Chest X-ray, AP view. Patient: 13 years old, sex M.
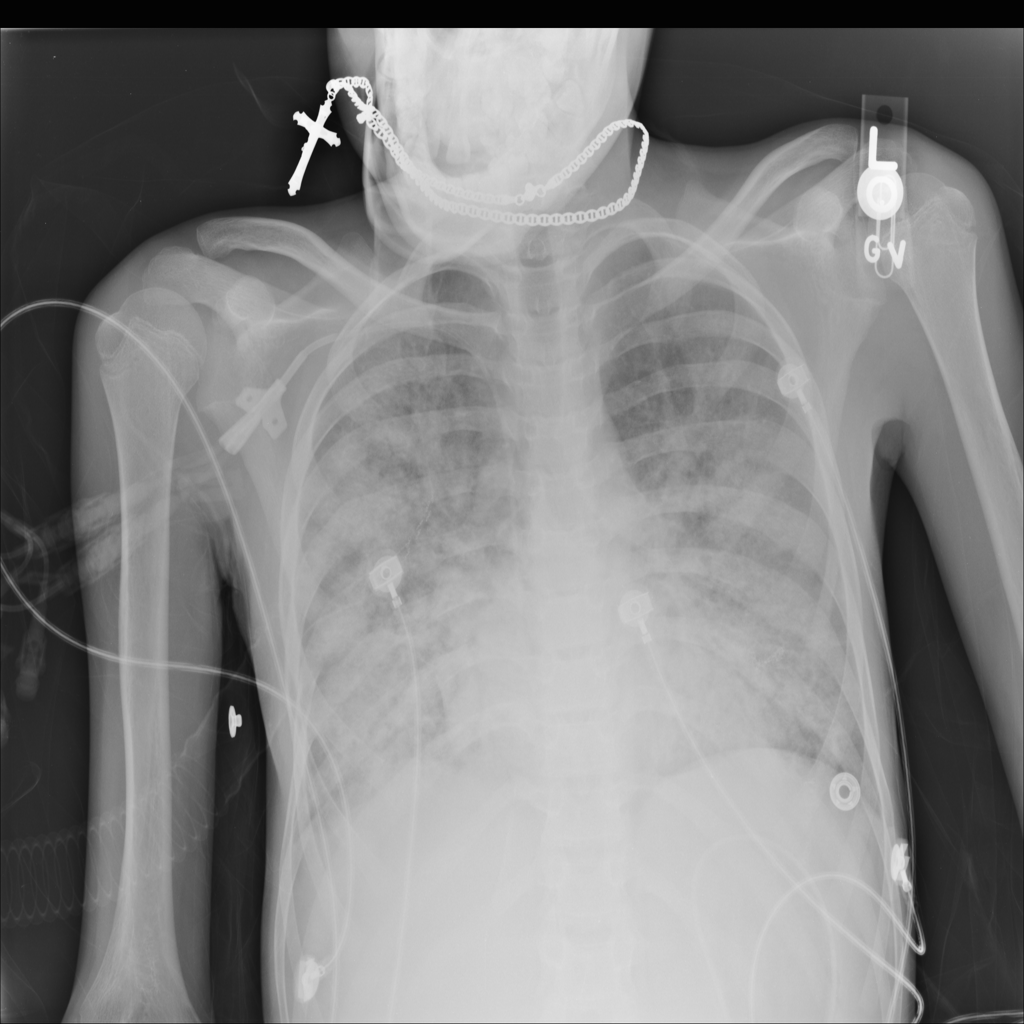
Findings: No Finding